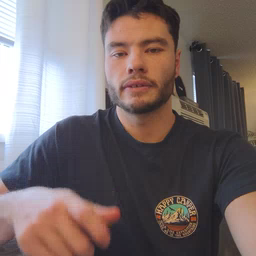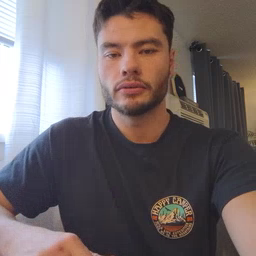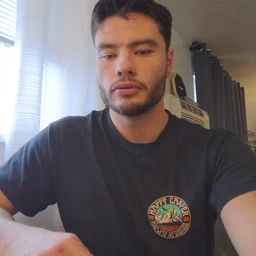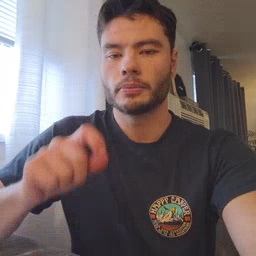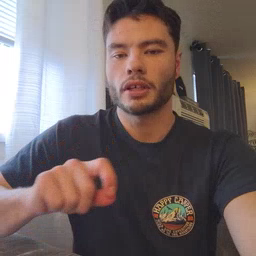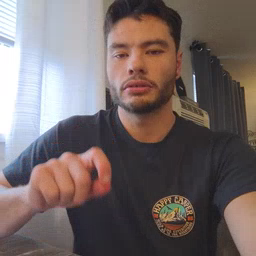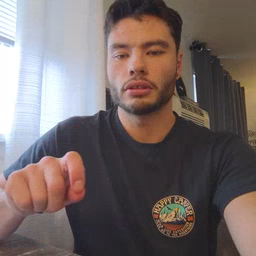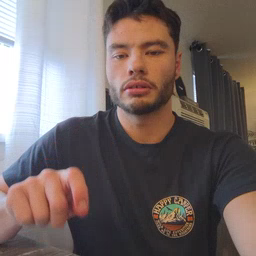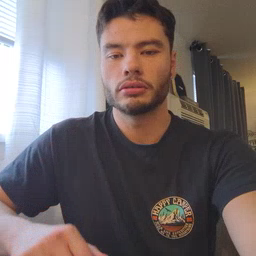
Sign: pencil